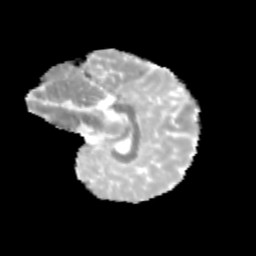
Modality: MD
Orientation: sagittal
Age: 11
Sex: female
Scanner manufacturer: siemens
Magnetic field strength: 3 T
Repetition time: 3.8 s
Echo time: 0.07 s